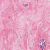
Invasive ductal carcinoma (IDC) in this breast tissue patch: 0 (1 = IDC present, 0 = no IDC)